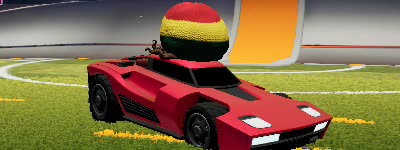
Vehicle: breakout